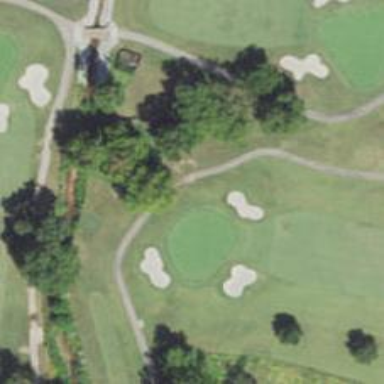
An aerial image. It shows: View of golf hole.